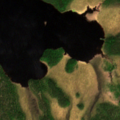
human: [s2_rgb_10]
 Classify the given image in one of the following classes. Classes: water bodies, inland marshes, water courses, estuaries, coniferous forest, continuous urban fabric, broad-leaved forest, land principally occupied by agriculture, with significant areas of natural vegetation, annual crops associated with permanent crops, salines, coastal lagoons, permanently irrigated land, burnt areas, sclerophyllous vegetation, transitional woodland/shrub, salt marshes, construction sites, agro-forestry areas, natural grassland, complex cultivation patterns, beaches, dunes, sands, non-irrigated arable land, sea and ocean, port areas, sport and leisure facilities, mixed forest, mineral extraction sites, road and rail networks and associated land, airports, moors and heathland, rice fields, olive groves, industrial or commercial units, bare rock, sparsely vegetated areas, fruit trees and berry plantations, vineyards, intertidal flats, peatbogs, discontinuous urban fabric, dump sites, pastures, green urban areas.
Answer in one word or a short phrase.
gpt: coniferous forest, peatbogs, water bodies